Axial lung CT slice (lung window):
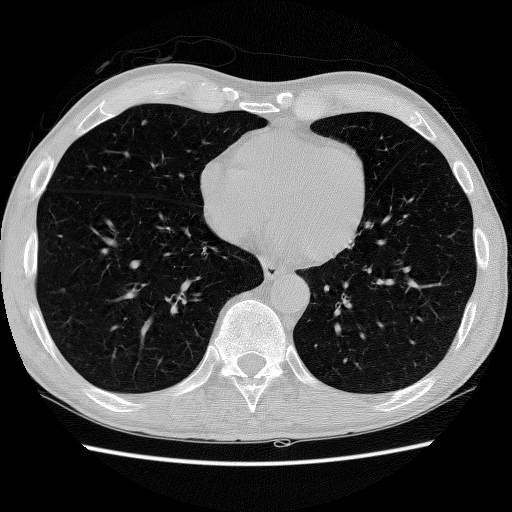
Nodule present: yes
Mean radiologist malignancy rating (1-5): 1.5